Question: I have installed an 'EventFilter' on my 'QLineEdit' so that i might be able to process focus events to allow a 'QFileDialog' to show when it gets focus.
i have added the following lines:
'''
QLineEdit *projDir = new QLineEdit();
'''
then further down i have:
'''
projDir->installEventFilter(this)
'''
and this is my function:
'''
bool StartDialog::eventFilter(QObject *target, QEvent *event)
{
if(target == projDirEdit )
{
if (event->type() == QEvent::FocusIn)
{
qDebug()<<"yep";
}
else
event->ignore();
}
}
'''
but for some reason when i have this filter the actual 'QLineEdit' doesnt show as normal.
you can tab to it and click on it but it doesn't look like normal.
Screen shot:

thanks for any help
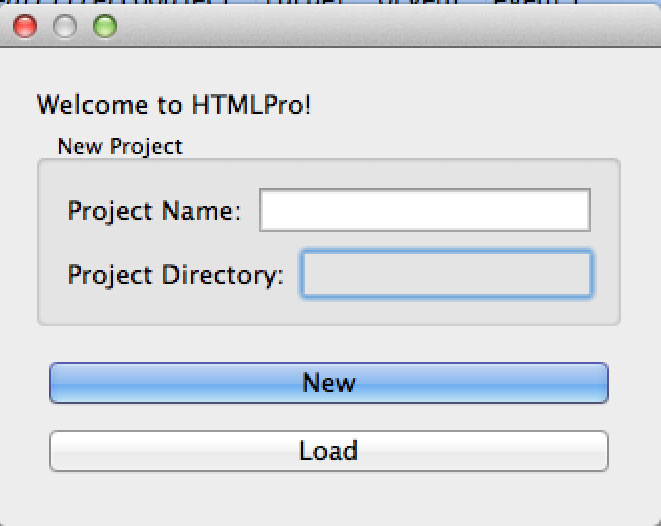
Answer: The 'return true/false' statements from your answer are correct according to the Qt docs:
> In your reimplementation of this function, if you want to filter the event out, i.e. stop it being handled further, return true; otherwise return false.
However there are a couple of points to reconsider:
- 'return'- 'ignore()'-
Personally, I would implement it like this:
'''
bool StartDialog::eventFilter(QObject *target, QEvent *event)
{
if( target == projDirEdit )
{
switch( event->type() )
{
case QEvent::FocusIn:
case QEvent::FocusOut: // I added this as an example why I use switch()
event->ignore(); // not sure if this is necessary
return true;
default:
break;
};
}
// let the base class handle anything else
// (assuming QFileDialog is the base class)
return QFileDialog::eventFilter( target, event );
}
'''